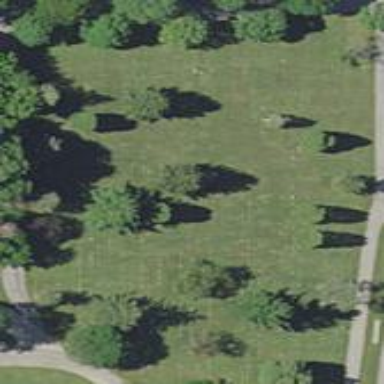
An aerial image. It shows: Cemetery.